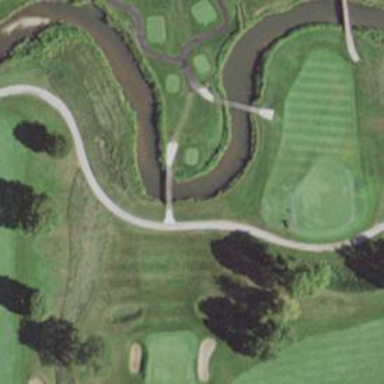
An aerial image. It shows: Pathway for golfing.